Interaction volume radius: 5 \u00c5
Interaction volume height: 20 \u00c5
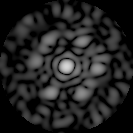
Disorder parameter: 0.7732